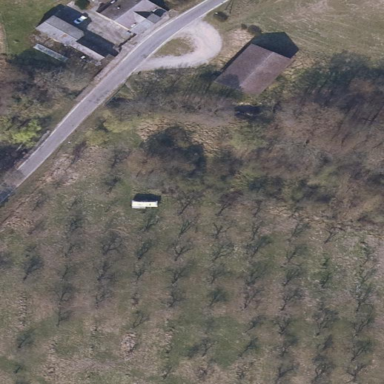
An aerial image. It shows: Orchard.